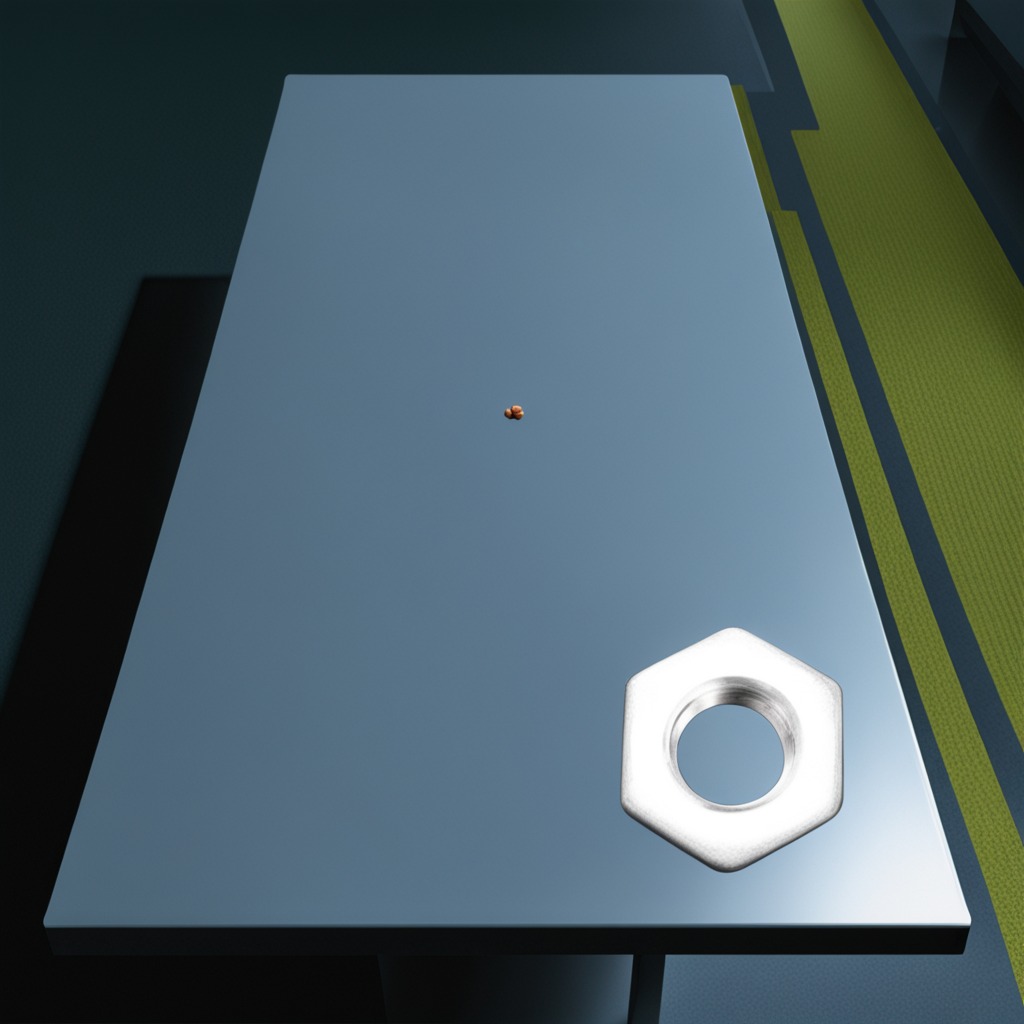
A metal nut lies on a clean empty table in a railway signal maintenance room lit by harsh overhead fluorescents photorealistic surface textures crisp shadows high dynamic range